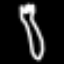
Label: fork